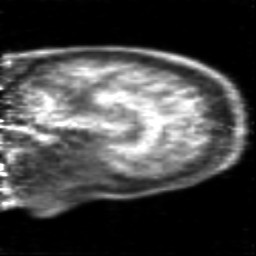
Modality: PET
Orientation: sagittal
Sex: male
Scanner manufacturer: siemens